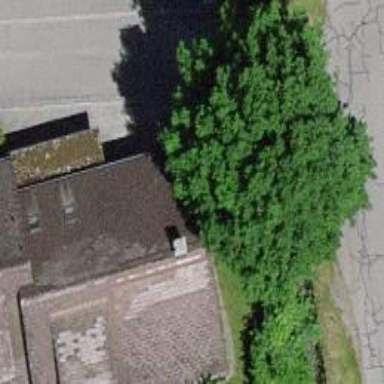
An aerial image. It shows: Residential building.